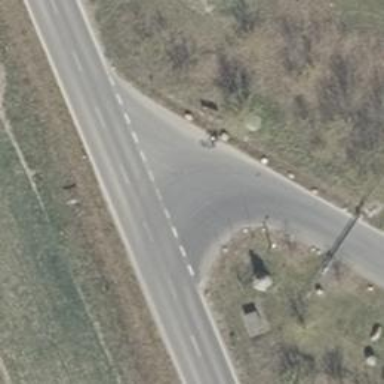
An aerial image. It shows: Road with "give way" sign.